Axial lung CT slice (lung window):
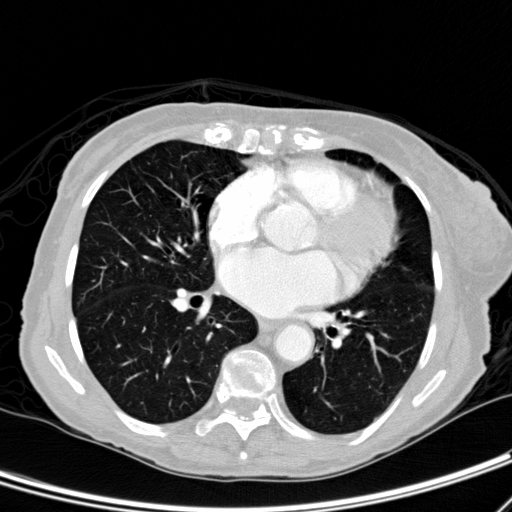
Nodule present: no